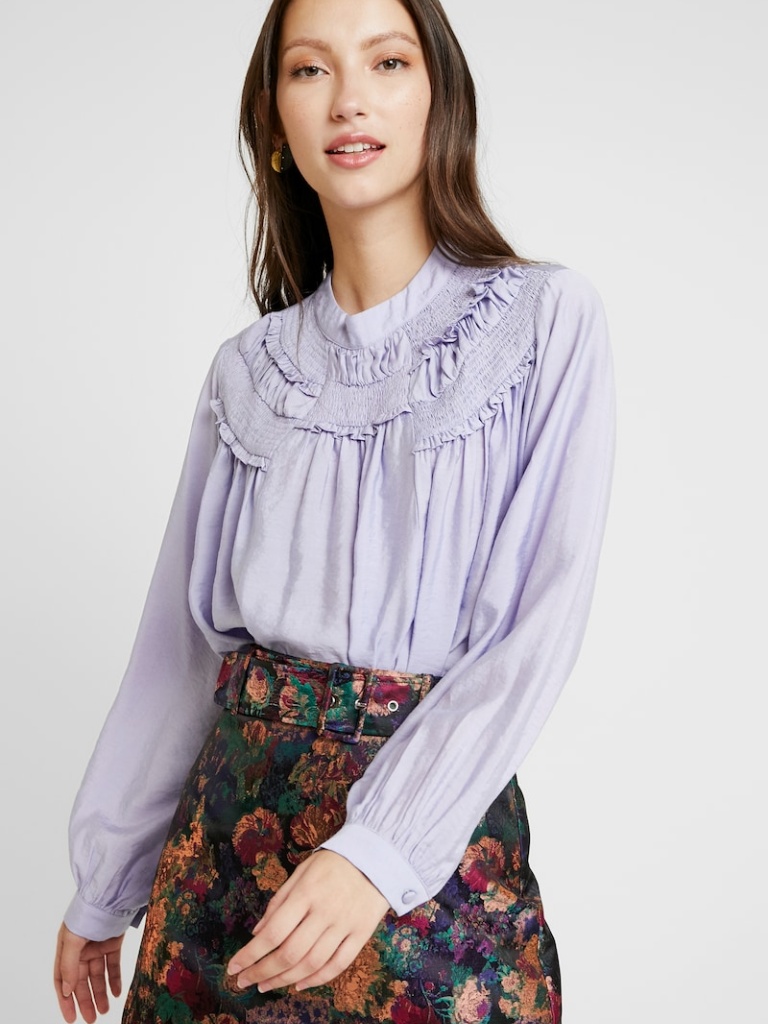
cotton relaxed a long-sleeved with the sleeves down hip length Fully Tucked in high blouse